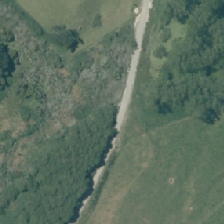
Land cover: deciduous_hardwood